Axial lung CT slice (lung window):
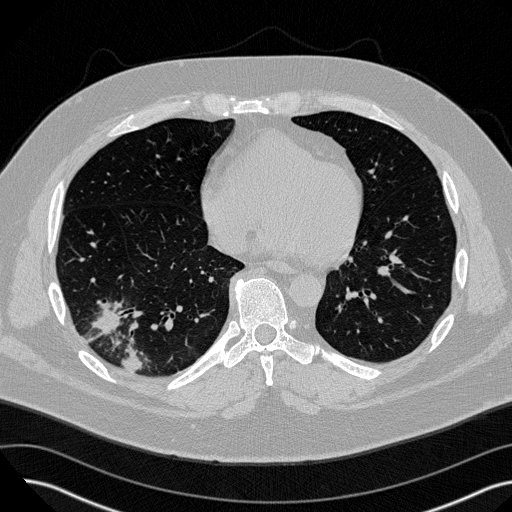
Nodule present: no